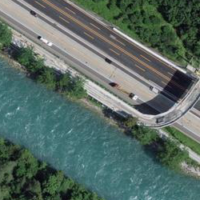
EUNIS habitat code: 57
Species observed at this site:
Euphorbia cyparissias